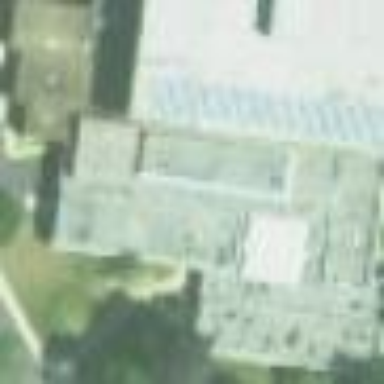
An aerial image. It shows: Arts centre building.